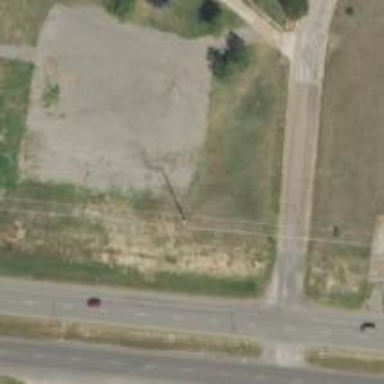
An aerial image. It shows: Power pole.